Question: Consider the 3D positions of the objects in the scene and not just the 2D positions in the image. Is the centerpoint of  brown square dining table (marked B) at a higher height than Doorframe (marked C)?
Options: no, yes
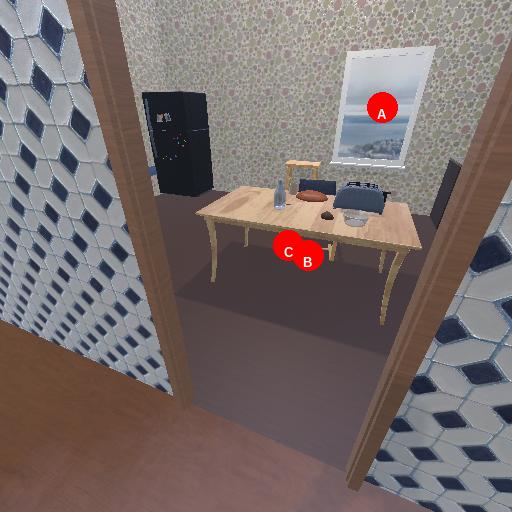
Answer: no